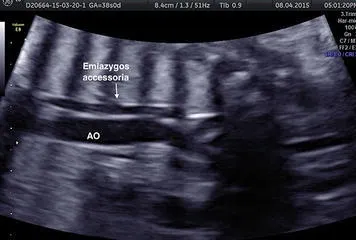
The prenatal ultrasound shows a vessel with parallel course on the left and posteriorly to the thoracic aorta.
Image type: radiology (ultrasound)